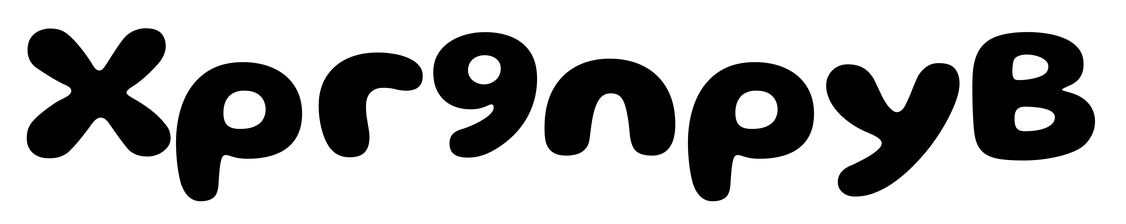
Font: Gluten_Bold